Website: crate-barrel
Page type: account-selection
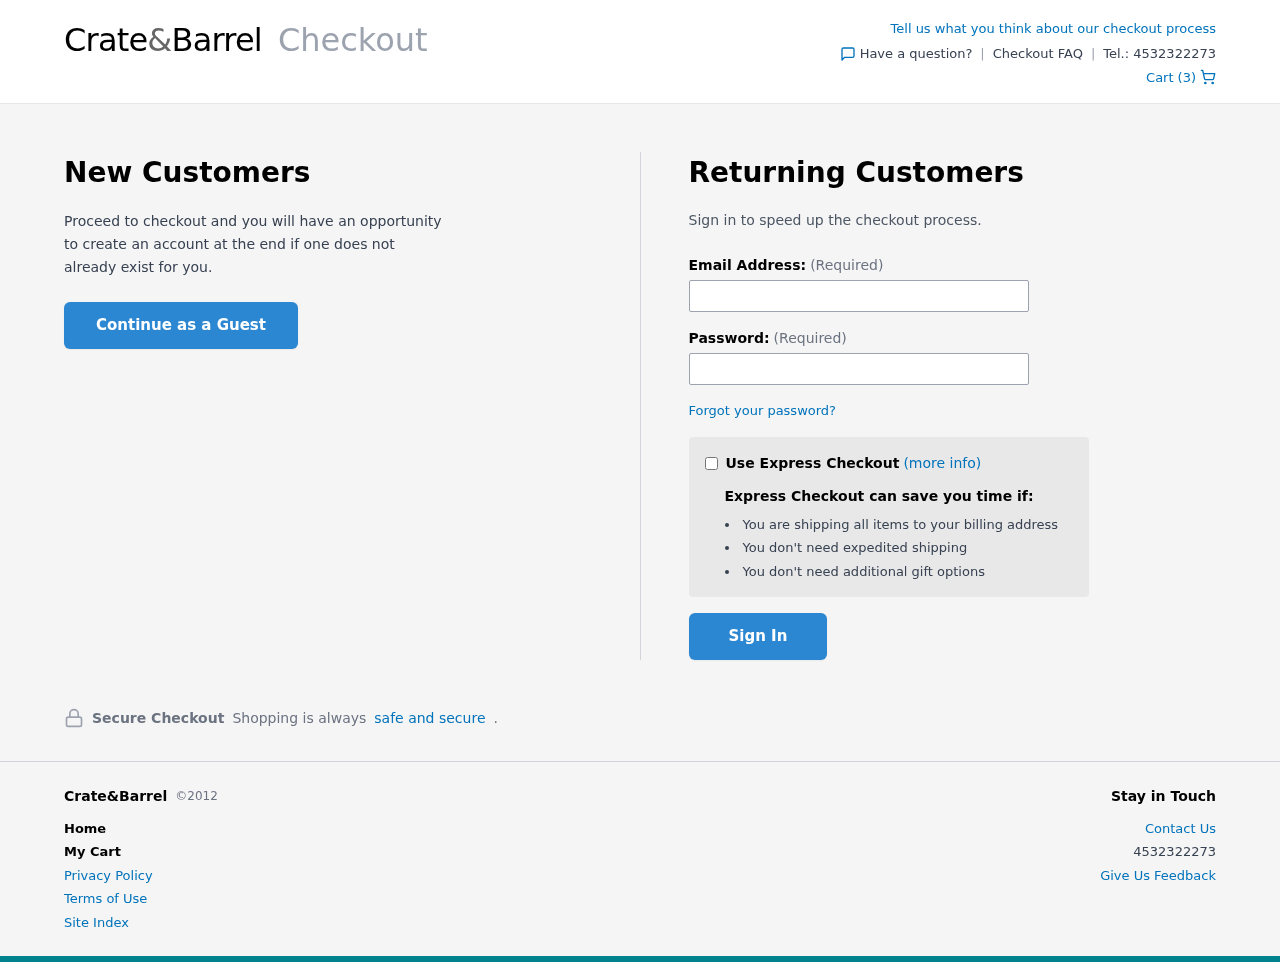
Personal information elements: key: PII_EMAIL
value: shannon_valencia@hotmail.com
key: PII_PHONE
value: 4532322273
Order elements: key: ORDER_NUM_ITEMS
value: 3